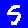
Digit: 5